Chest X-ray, AP view. Patient: 59 years old, sex M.
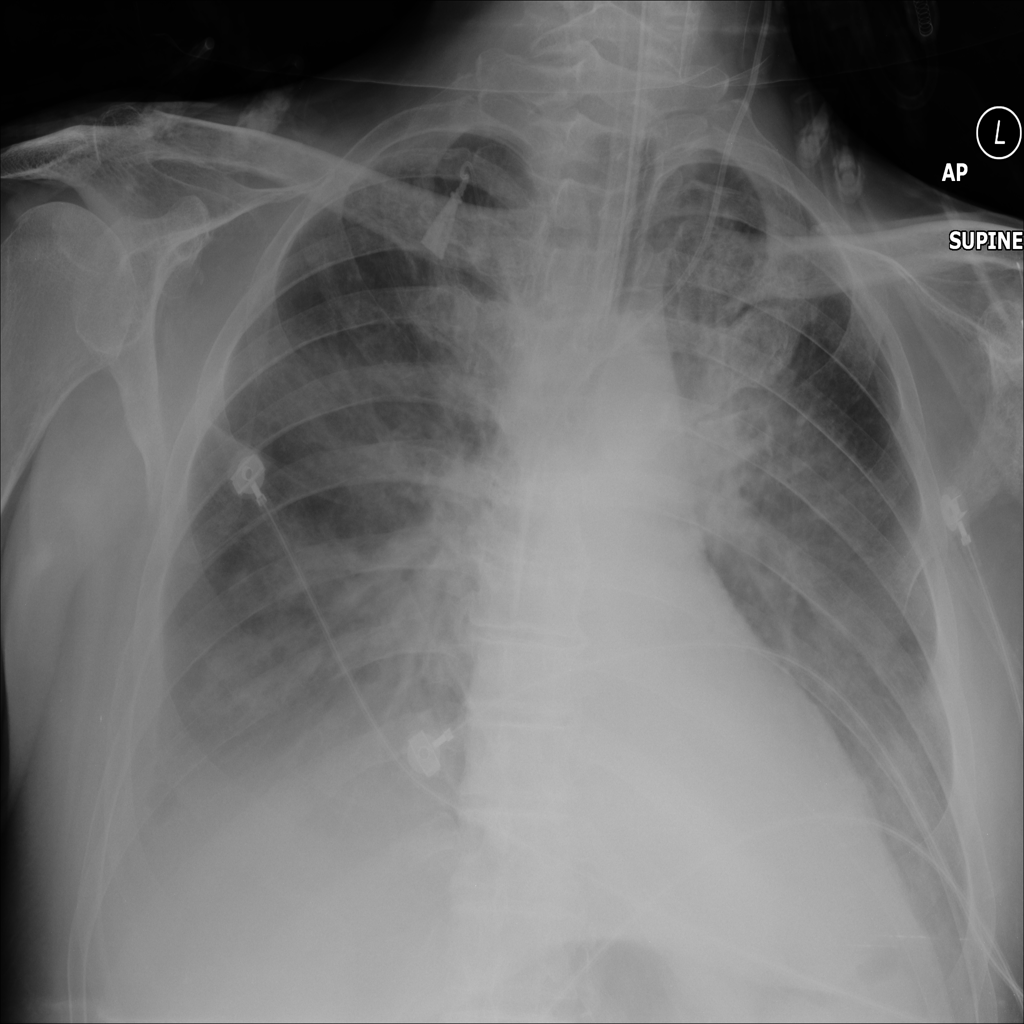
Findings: Effusion, Infiltration